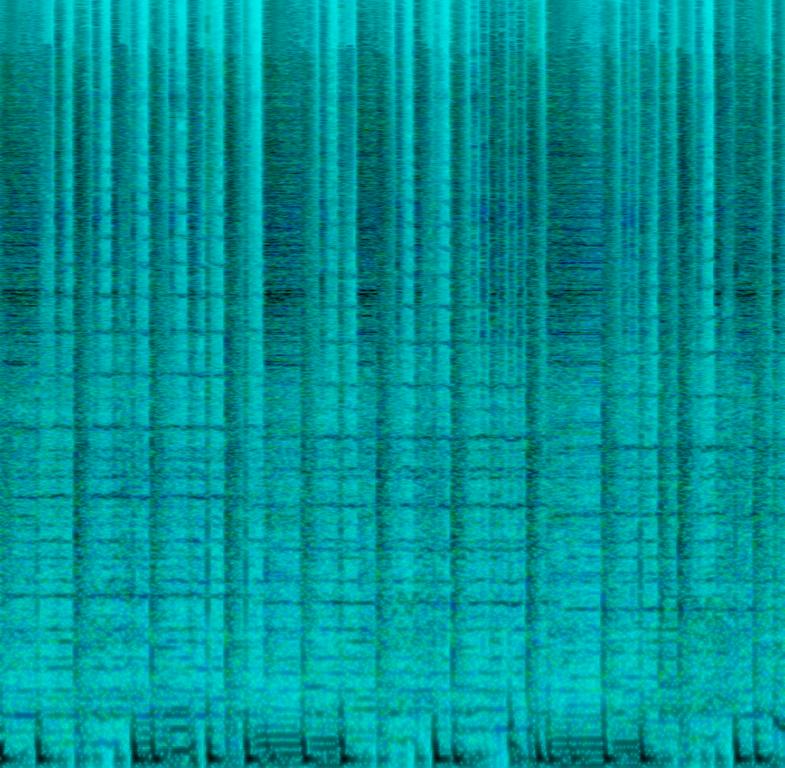
Someone is playing a complex groove on the drums playing along to digital strings playing in a minor key. A very low sounding e-bass is playing a bassline. Panned to the right side of the speakers you can hear a synth lead sound playing a melody in the mid-range. This song may be playing live on a drum off show.